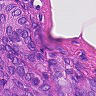
Metastatic tissue present: yes